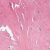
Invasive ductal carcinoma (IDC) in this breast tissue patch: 0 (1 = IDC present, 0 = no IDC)